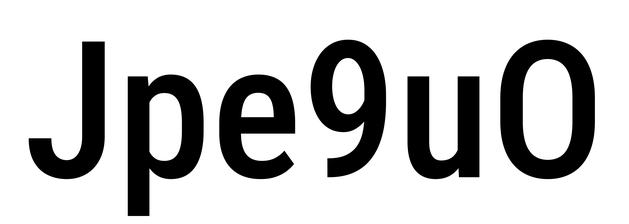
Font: Roboto_Condensed_Medium